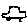
Label: car